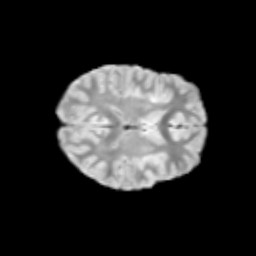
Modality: T2w
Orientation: axial
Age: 10
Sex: female
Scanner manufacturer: siemens
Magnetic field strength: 3 T
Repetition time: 3.8 s
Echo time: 0.07 s